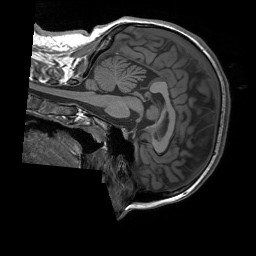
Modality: T1w
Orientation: sagittal
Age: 24
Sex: female
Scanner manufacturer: siemens
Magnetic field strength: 3 T
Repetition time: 1.9 s
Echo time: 0.00252 s